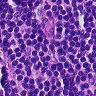
Metastatic tissue present: no